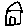
Label: house